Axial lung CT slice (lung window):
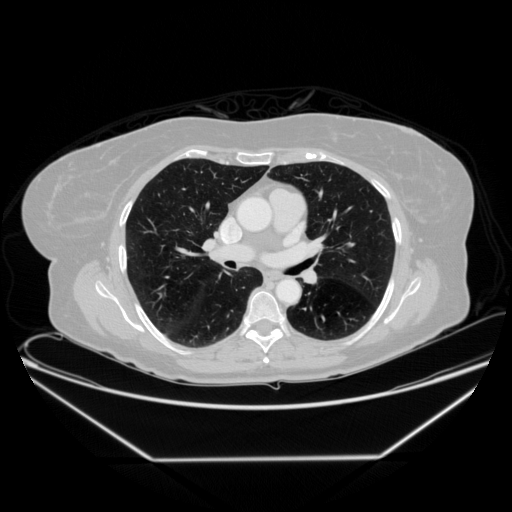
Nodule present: no